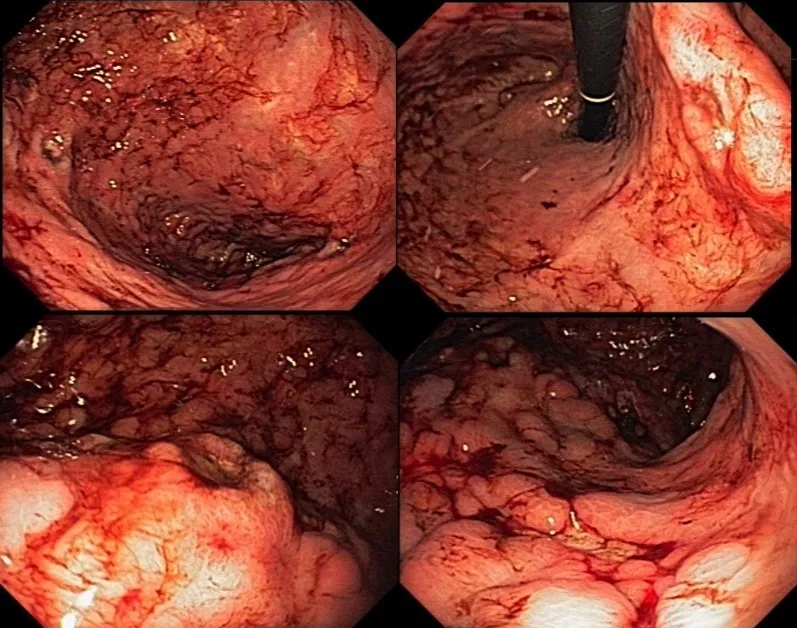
Upper digestive endoscopy showing multiple, bleeding, superficial ulcers with irregular margins and areas of pallor.
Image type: endoscopy (gi_endoscopy)